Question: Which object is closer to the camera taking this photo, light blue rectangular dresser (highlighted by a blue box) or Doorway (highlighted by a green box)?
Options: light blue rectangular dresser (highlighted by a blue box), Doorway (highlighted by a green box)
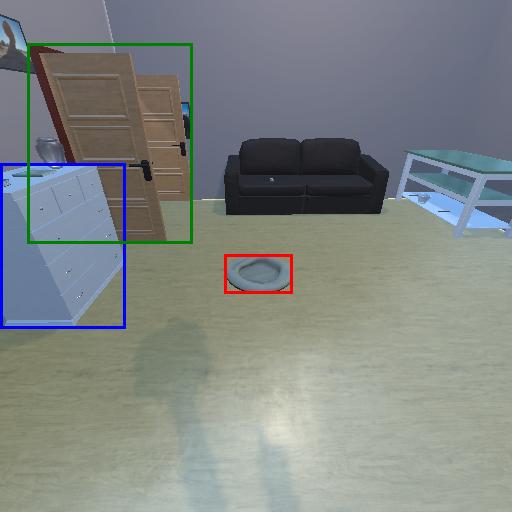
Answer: light blue rectangular dresser (highlighted by a blue box)